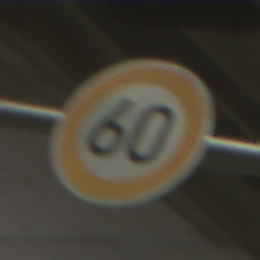
Verkehrszeichen: Geschwindigkeit60
Umgebung: Indoor, Special
Tageszeit: NotSpecified
Wetter: NotSpecified
Licht: Artificial
Jahreszeit: NotSpecified
Kontrast: HighContrast